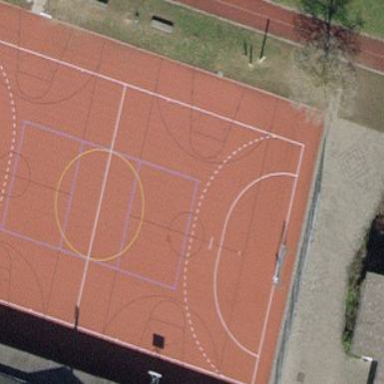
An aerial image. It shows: Multi-sport pitch with tartan surface for leisure activities.